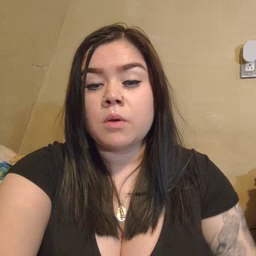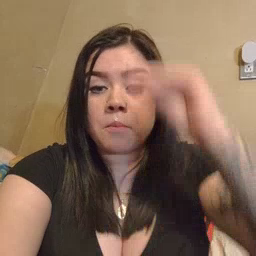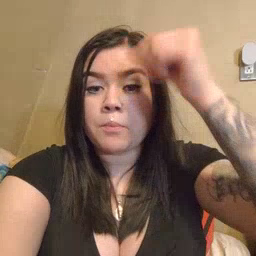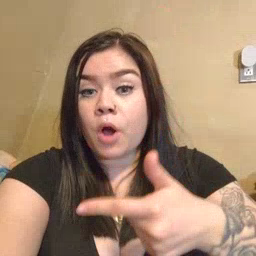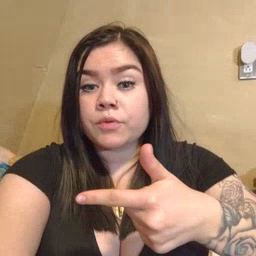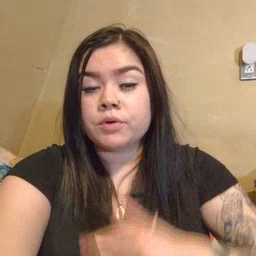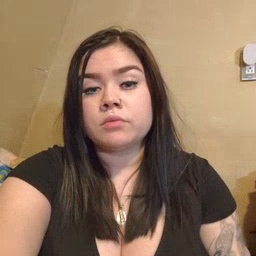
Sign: brother